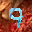
Label: 9